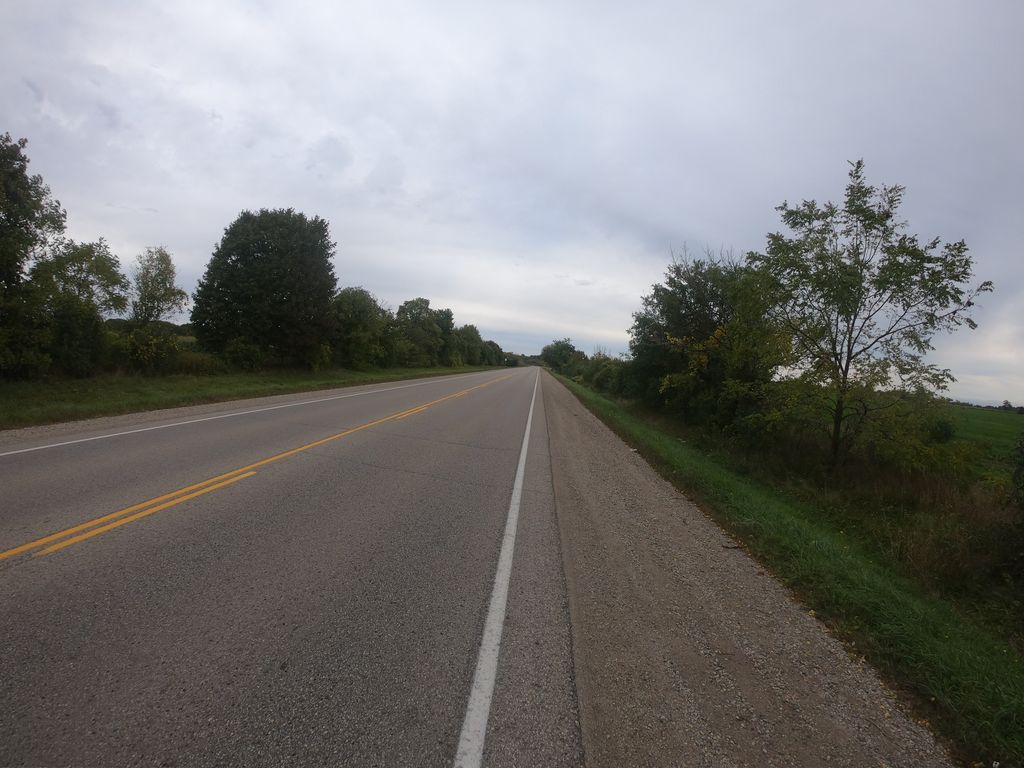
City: kitchener-waterloo